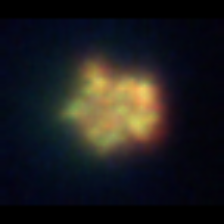
Taxon: Unknown_detritus
Group: Unknown